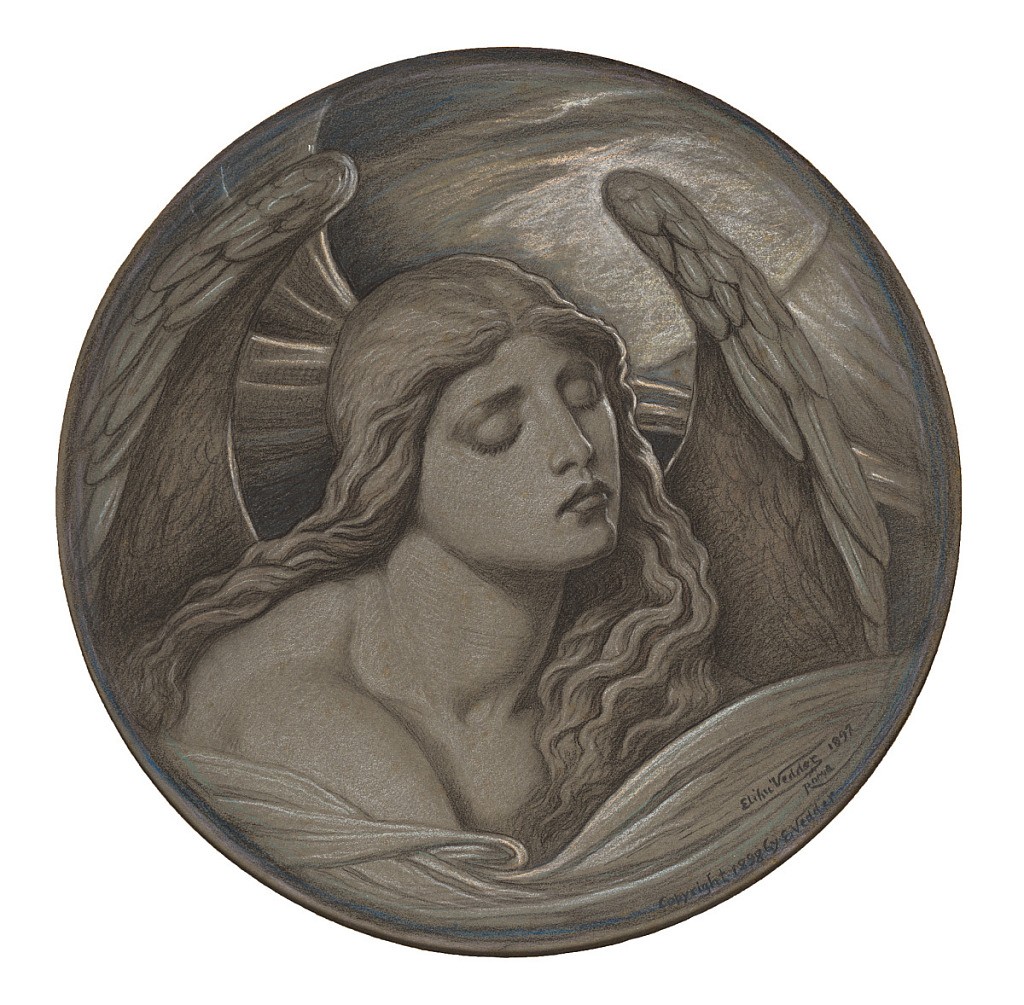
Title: Study of "Soul in Bondage"
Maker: Elihu Vedder, American, 1836 – 1923
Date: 1897
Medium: Pastel crayon on gray paper
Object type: Drawing
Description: A female figure with wings, turned toward the right. Her wings rise behind her, framing her head.